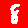
Digit: 8